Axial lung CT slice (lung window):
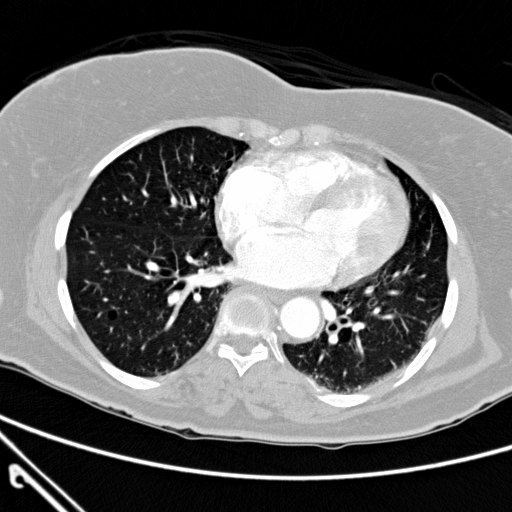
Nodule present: no